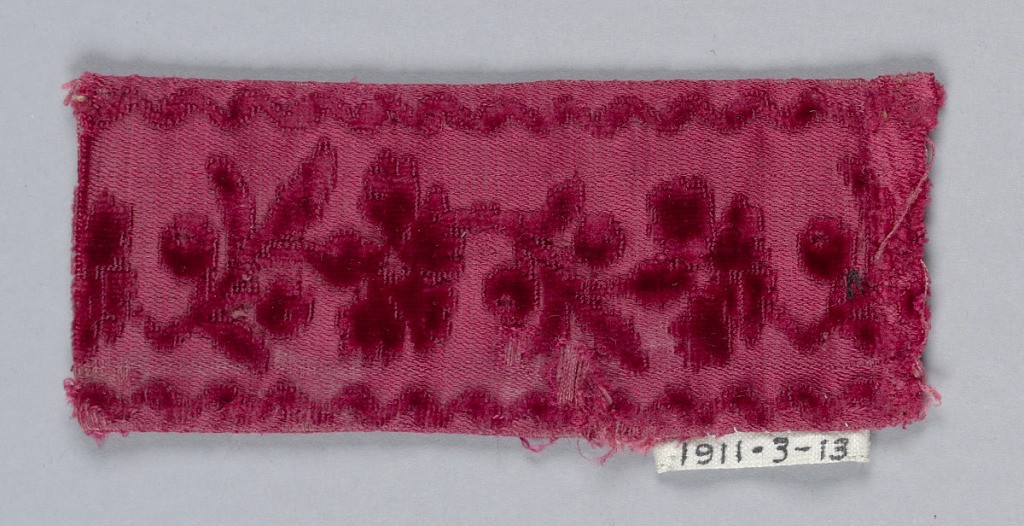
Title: Trimming
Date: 18th century
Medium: silk Technique: cut and uncut, voided supplementary warp pile (velvet)
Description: Red trimming fragment in a design of a curving stem with flowers, leaves and buds between wavy borders.